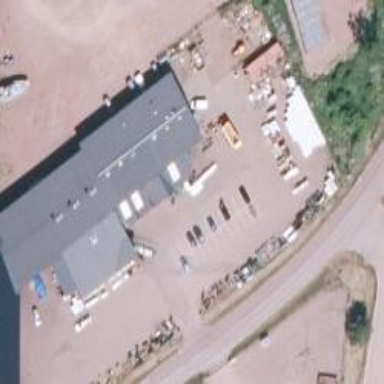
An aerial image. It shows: Industrial building that serves as country store.